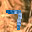
Label: 7